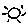
Label: sun